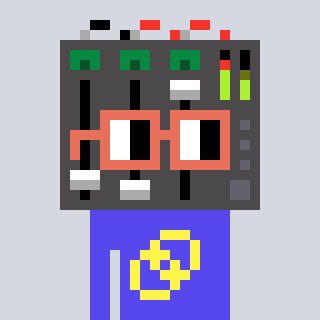
a pixel art character with square orange glasses, a mixer-shaped head and a computerblue-colored body on a cool background